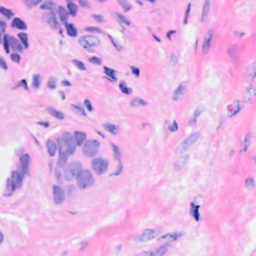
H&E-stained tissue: Breast